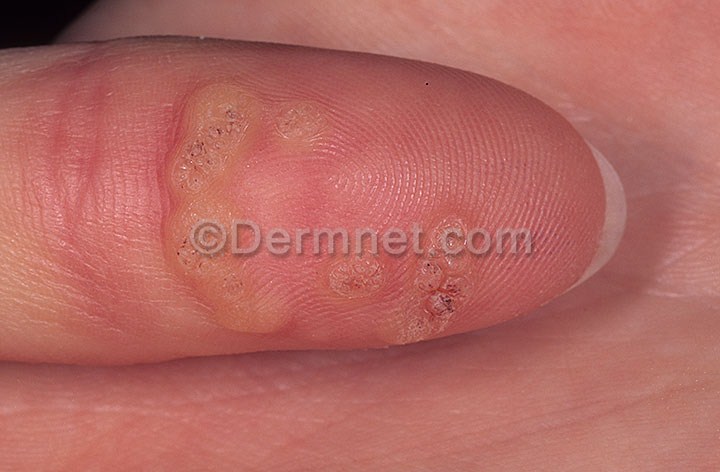
Disease: Warts Molluscum and other Viral Infections